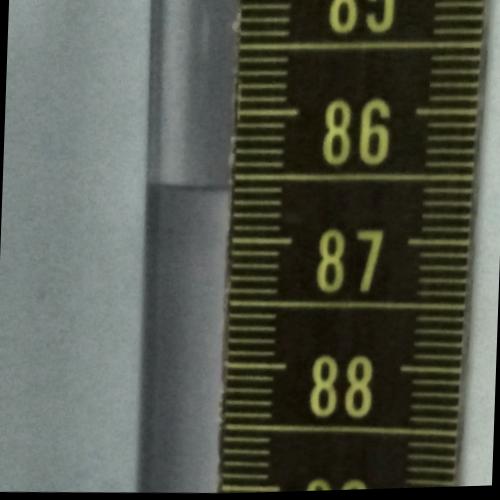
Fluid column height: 86.6 cm